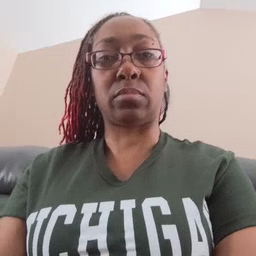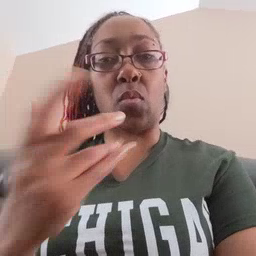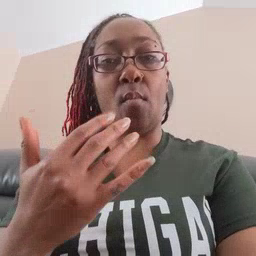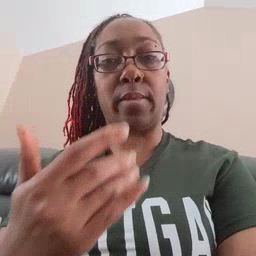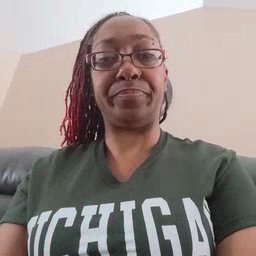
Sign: wait